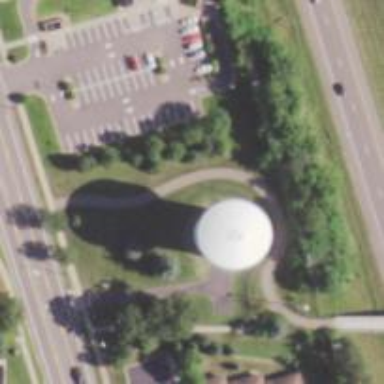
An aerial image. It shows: Water tower that is man-made.